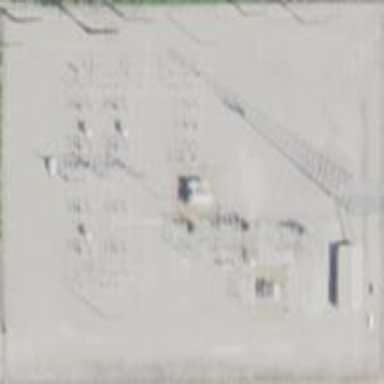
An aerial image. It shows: Distribution-level power substation.